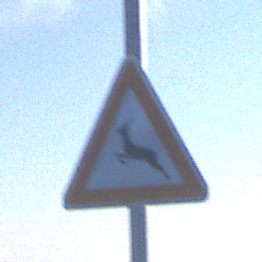
Verkehrszeichen: WildwechselRechts
Umgebung: Outdoor, Nature
Tageszeit: MorningAfternoon
Wetter: PartlyCloudy
Licht: Natural
Jahreszeit: NotSpecified
Kontrast: HighContrast